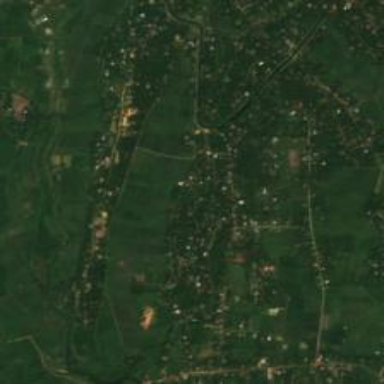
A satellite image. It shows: Village.